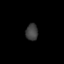
Tissue: prostate
Cell type: T cells
Senescence score: 0.7124
Nuclear area (px): 197
Mean DAPI intensity: 63.772